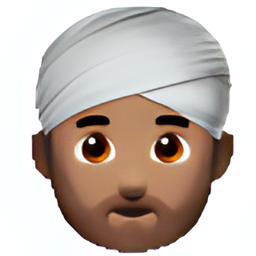
Name: man wearing turban type 4
Emoji: 👳🏽‍♂️
Group: People & Body
Sub-group: person-role